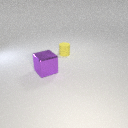
large purple metal cube in front of small yellow rubber cylinder